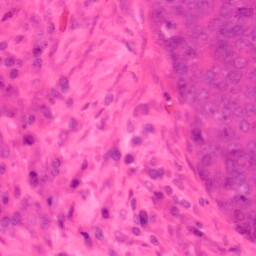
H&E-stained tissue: Colon